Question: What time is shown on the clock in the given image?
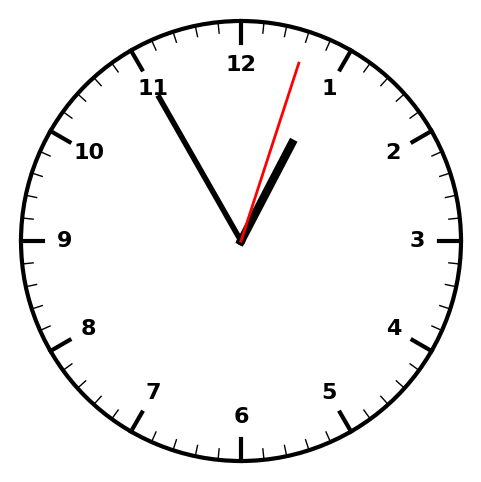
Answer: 12:55:03